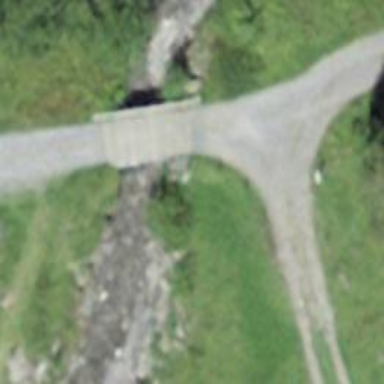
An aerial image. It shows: Track road crossing bridge. The track has excellent visibility and is of grade1 quality.